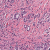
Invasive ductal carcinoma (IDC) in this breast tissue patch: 1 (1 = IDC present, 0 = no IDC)